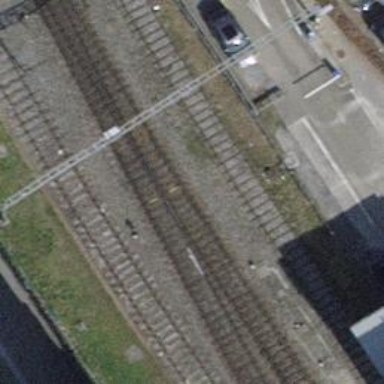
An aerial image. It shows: Single-track railway with electrified contact lines.